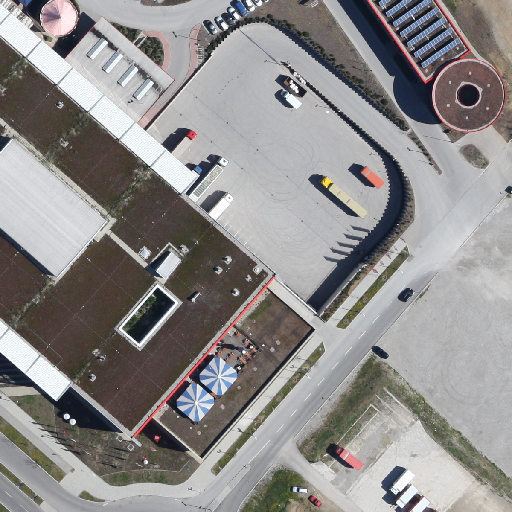
Referring expression: road marking